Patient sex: F
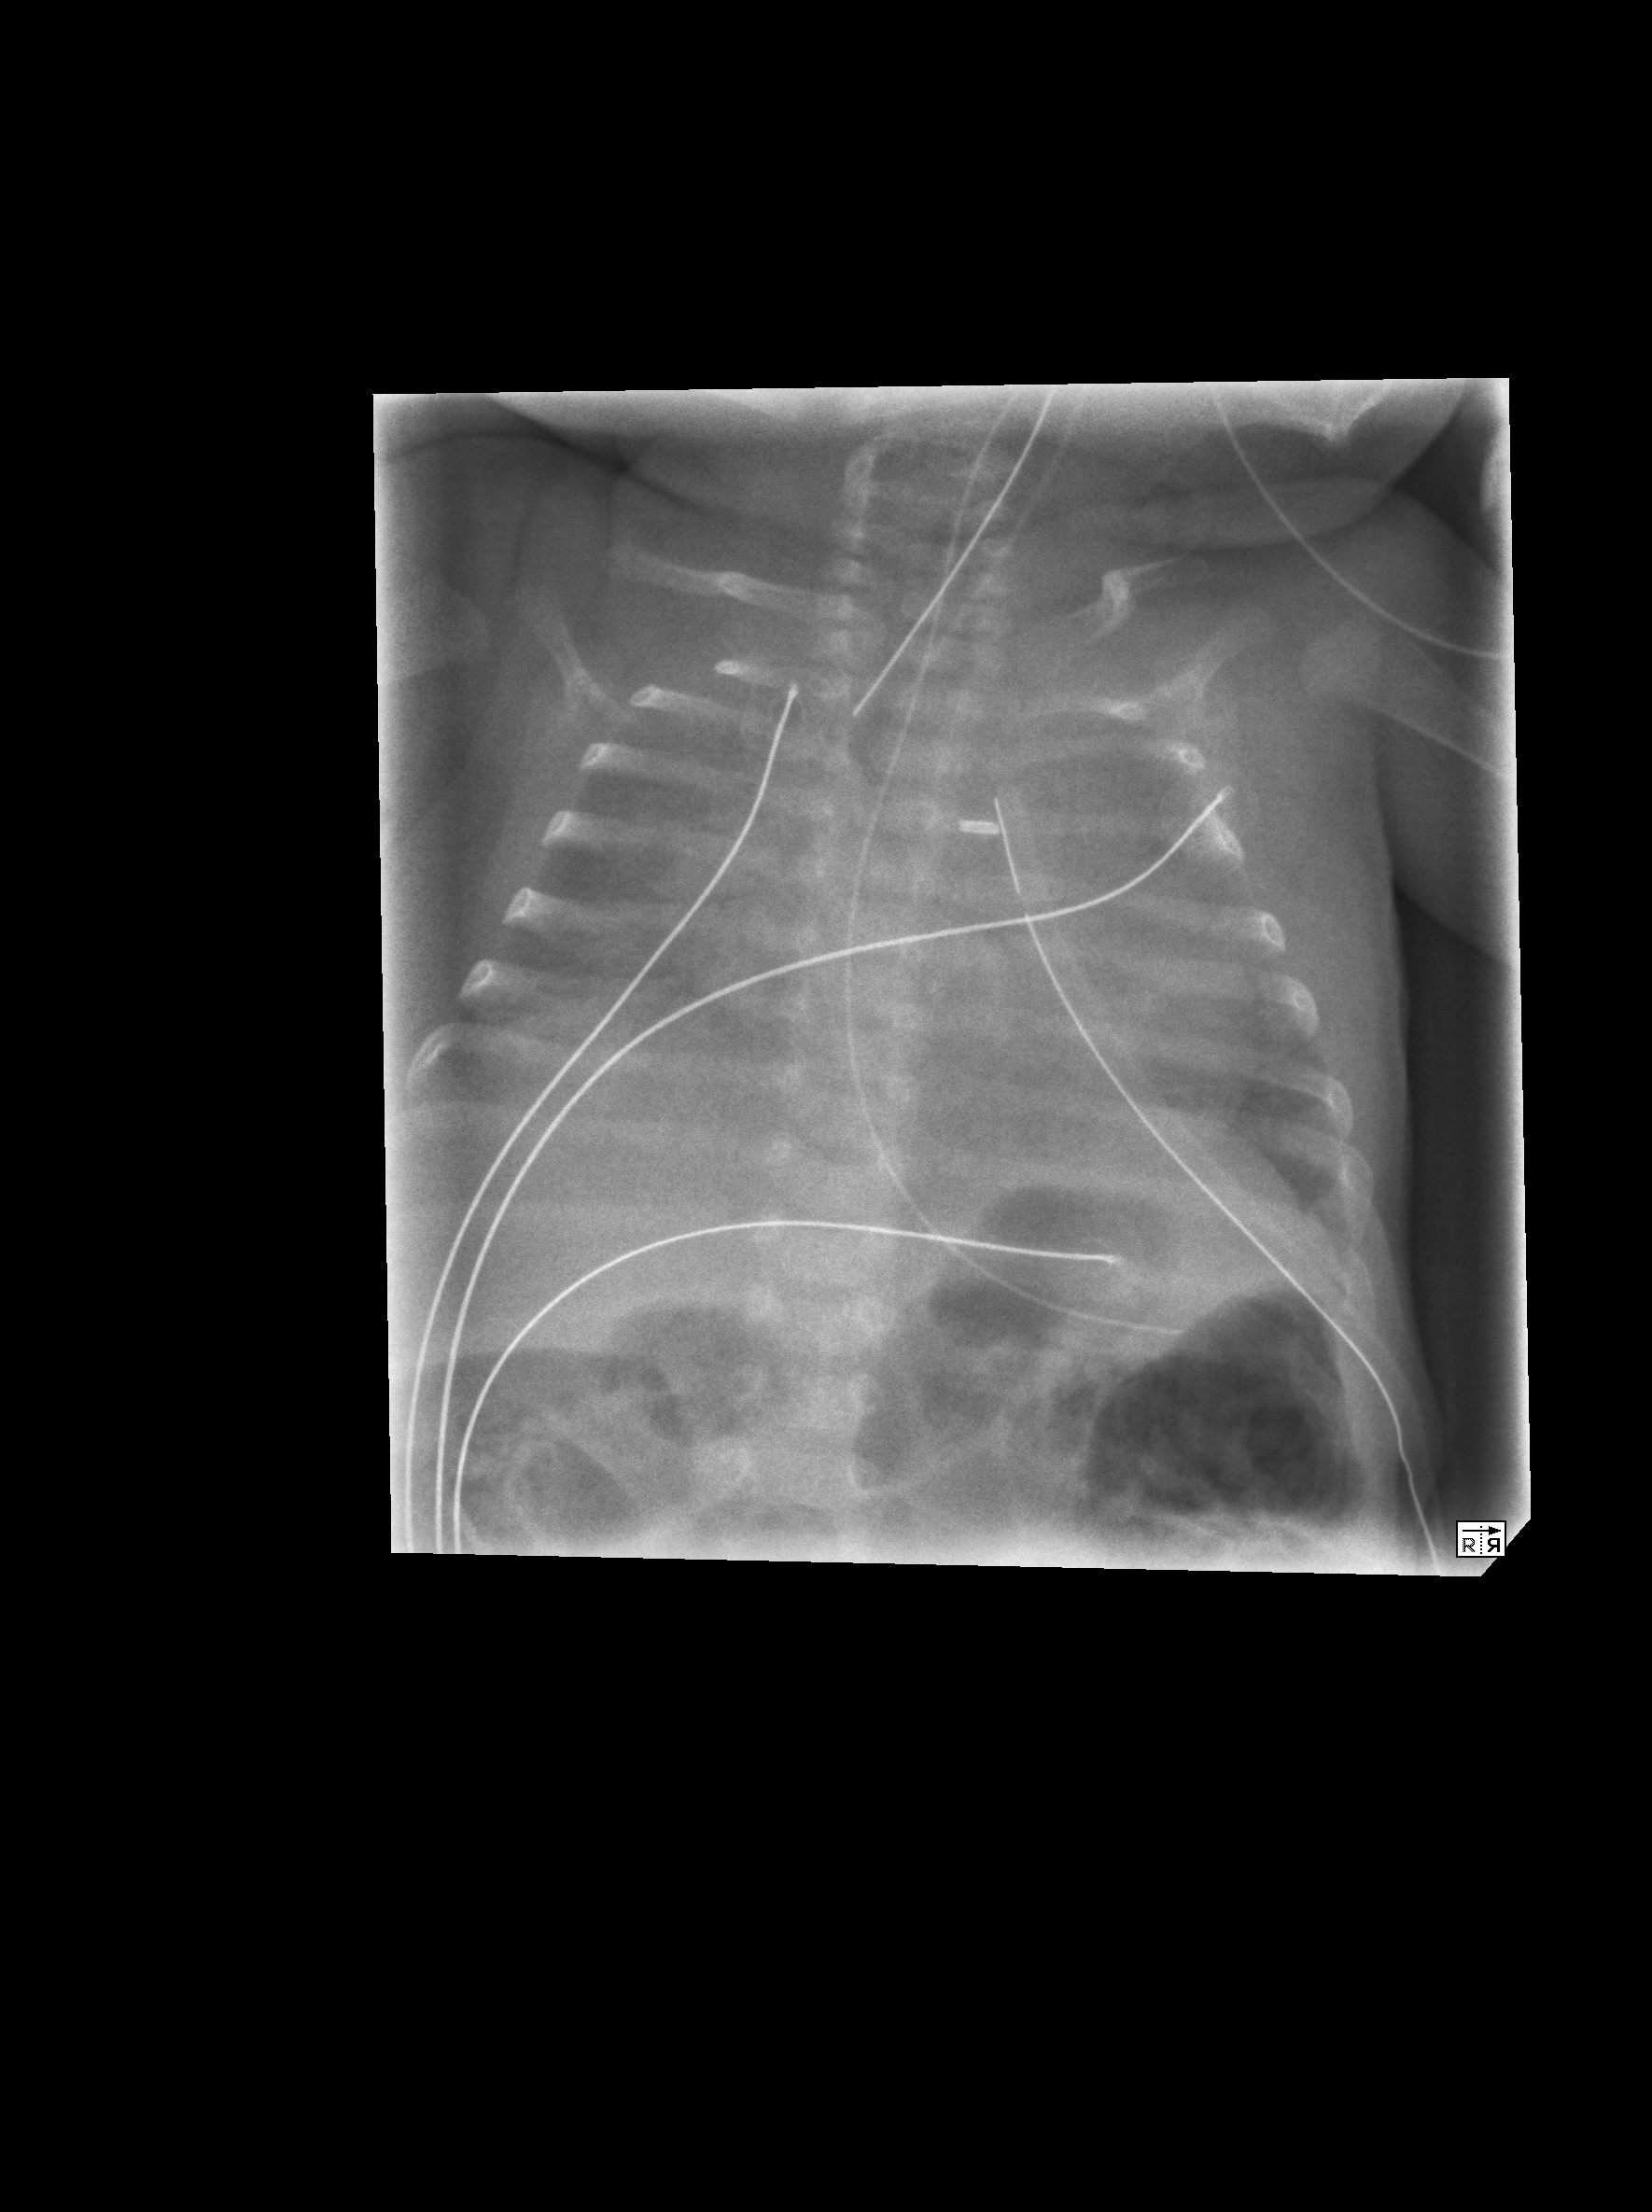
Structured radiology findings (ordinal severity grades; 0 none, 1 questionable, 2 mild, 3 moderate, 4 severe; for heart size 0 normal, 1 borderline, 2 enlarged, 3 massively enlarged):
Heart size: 2
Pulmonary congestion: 2
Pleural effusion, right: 0
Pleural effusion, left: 0
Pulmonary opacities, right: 0
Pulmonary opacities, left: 0
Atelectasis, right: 2
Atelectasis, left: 2